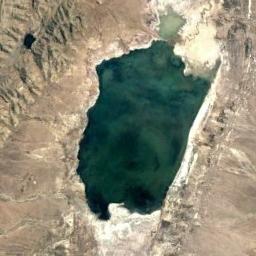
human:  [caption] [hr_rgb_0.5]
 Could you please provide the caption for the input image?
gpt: An irregularly shaped blue lake surrounded by yellow-brown mountains .

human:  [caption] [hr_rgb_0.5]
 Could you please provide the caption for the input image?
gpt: The lake lies in a wasteland and the water is deep green .

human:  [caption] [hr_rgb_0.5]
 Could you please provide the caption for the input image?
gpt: The lake in the picture has an irregular shape .

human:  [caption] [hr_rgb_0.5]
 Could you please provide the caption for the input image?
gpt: The ground is uneven around the lake .

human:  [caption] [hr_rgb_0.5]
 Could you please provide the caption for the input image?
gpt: The green lake is surrounded by a brown desert .